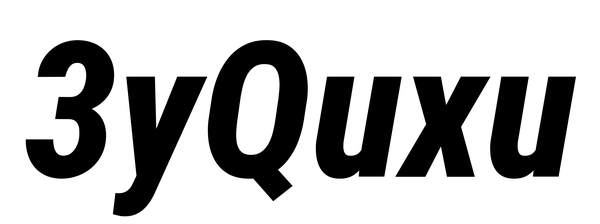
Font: Roboto-Italic_Condensed_ExtraBold_Italic